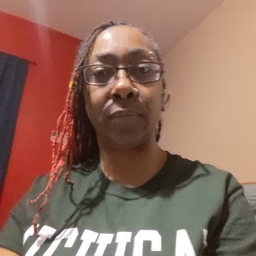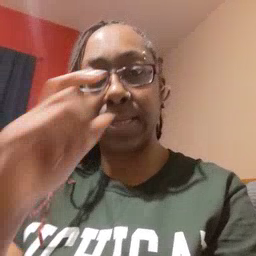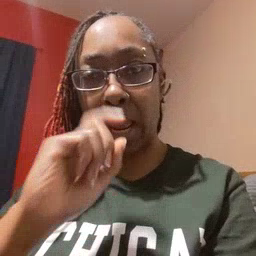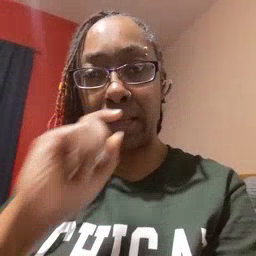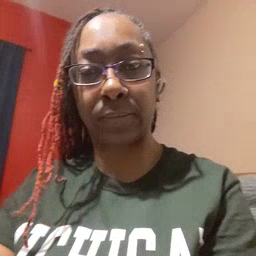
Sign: doll